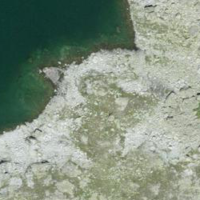
EUNIS habitat code: 31
Species observed at this site:
Aquila chrysaetos